Field crop: tomato
Growth stage: 1
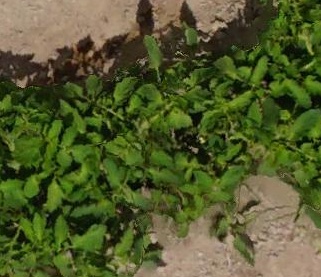
Species: tomato